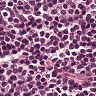
Metastatic tissue present: no